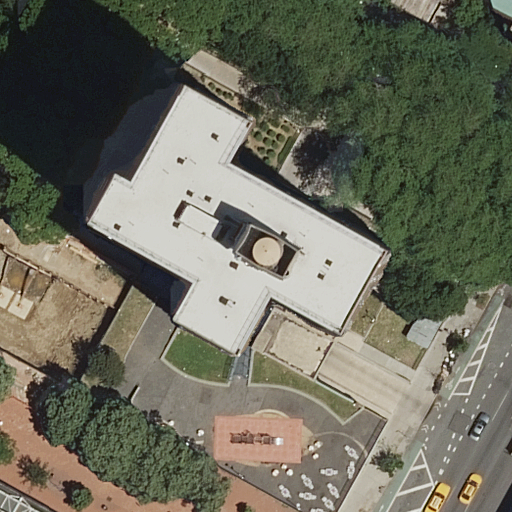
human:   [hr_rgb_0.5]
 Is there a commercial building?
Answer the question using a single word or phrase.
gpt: no

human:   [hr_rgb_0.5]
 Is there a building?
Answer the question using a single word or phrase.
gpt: yes

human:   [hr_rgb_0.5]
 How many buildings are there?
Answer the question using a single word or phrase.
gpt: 3

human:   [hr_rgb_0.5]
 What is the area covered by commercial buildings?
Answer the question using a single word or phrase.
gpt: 0m2

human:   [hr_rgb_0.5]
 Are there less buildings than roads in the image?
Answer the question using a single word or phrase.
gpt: yes

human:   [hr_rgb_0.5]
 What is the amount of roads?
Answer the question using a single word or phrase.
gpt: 4

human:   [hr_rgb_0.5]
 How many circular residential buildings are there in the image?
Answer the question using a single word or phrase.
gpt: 0

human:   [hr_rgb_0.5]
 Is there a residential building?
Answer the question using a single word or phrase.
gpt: yes

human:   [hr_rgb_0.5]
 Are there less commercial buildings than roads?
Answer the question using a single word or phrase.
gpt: yes

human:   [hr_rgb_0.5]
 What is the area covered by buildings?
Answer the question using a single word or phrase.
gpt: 4303m2

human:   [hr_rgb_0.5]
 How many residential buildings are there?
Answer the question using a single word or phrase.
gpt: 3

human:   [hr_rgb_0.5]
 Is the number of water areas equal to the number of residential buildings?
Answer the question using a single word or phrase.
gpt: no

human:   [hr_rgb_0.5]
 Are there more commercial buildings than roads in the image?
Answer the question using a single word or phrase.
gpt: no

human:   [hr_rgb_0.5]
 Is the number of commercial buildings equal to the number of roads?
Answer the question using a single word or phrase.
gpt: no

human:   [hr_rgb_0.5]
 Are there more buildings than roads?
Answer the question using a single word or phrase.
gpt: no

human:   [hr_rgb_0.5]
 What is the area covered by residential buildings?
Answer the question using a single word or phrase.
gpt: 4303m2

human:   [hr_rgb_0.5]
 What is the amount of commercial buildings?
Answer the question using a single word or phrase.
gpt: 0

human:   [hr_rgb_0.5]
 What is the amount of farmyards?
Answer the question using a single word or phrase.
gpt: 0

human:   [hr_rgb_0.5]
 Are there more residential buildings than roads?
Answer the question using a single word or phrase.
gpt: no

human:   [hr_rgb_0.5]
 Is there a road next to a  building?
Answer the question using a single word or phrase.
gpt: yes

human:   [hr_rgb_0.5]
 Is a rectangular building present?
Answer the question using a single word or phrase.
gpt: no

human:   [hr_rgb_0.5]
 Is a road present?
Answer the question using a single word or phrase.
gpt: yes

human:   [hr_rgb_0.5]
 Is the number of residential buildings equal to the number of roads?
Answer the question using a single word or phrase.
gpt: no

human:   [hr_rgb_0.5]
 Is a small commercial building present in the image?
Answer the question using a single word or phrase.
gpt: no

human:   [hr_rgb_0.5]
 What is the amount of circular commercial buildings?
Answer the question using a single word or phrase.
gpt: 0

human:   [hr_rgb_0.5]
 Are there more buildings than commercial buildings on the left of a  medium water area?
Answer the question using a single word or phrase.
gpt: yes

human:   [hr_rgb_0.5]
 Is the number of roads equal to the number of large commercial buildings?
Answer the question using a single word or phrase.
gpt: no

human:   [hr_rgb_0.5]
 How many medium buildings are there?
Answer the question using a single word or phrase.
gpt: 1

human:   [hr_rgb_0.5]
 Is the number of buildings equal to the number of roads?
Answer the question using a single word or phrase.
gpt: no

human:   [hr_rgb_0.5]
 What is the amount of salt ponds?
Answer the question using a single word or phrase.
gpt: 0

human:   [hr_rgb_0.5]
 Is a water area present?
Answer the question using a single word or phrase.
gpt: no

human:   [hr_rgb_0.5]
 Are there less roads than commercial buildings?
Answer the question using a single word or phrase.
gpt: no

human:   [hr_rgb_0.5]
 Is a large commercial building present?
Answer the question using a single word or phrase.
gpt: no

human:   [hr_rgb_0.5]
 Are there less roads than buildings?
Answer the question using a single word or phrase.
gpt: no

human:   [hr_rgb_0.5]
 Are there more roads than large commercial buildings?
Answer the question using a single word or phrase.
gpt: yes

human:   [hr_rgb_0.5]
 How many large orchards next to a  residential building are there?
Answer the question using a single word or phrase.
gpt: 0

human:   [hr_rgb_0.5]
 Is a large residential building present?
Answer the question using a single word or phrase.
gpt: yes

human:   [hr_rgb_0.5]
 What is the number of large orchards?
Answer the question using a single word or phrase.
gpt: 0

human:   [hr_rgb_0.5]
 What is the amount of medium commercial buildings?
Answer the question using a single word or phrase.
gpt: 0

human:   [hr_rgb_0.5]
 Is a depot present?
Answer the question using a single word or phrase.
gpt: no

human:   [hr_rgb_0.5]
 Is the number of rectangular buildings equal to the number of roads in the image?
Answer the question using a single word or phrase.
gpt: no

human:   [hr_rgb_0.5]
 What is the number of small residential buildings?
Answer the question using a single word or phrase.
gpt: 0

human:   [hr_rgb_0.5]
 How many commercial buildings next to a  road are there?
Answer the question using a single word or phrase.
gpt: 0

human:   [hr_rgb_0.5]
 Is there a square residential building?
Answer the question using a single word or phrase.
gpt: no

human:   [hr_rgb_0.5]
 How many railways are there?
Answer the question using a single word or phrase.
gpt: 0

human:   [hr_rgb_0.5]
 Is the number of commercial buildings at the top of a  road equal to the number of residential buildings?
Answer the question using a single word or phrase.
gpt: no

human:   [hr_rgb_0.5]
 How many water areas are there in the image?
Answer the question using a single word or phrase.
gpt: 0

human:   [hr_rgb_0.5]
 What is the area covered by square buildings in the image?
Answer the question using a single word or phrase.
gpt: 0m2

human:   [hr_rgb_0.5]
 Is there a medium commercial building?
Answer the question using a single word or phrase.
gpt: no

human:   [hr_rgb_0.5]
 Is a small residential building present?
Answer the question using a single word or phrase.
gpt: no

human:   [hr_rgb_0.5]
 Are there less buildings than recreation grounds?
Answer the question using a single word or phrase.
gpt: no

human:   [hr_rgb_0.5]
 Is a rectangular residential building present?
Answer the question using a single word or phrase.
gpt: no

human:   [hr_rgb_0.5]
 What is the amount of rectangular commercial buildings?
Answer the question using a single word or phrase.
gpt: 0

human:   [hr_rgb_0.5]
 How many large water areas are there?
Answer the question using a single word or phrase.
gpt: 0

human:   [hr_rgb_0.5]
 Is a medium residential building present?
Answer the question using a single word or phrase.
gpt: yes

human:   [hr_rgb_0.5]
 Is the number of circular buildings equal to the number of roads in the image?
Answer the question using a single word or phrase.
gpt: no

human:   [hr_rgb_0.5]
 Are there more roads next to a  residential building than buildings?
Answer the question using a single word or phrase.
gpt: yes

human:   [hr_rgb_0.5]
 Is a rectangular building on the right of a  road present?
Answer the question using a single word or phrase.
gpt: no

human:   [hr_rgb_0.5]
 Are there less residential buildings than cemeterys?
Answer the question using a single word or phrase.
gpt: no

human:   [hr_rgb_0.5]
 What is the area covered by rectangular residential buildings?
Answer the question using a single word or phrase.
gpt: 0m2

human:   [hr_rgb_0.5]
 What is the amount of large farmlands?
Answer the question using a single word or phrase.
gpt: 0

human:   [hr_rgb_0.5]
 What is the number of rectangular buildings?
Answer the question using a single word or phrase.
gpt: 0

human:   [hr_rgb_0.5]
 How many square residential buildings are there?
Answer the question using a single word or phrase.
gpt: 0

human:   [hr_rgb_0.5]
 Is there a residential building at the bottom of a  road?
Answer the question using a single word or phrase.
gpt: yes